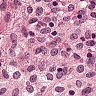
Metastatic tissue present: no